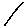
Label: line